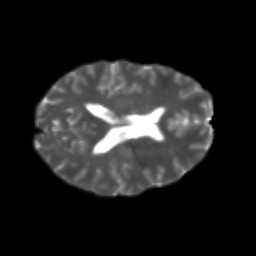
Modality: T2w
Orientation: axial
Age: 24
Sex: male
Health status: healthy
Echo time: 0.074 s